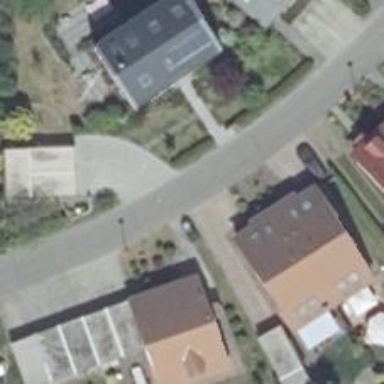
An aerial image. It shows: Smooth asphalt road in residential area.